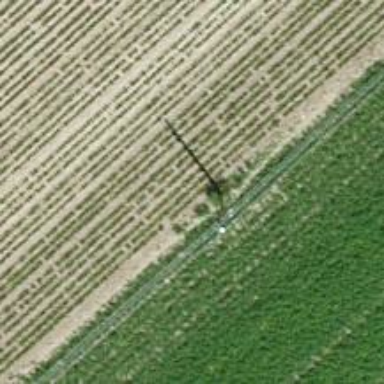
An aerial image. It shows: Power pole.